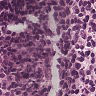
Metastatic tissue present: no